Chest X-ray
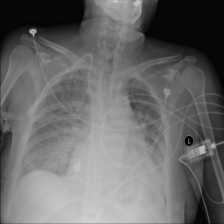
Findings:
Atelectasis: negative
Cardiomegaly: negative
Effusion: positive
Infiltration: negative
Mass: negative
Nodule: negative
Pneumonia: negative
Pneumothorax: negative
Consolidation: negative
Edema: positive
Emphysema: negative
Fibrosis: negative
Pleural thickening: negative
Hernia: negative